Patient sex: M
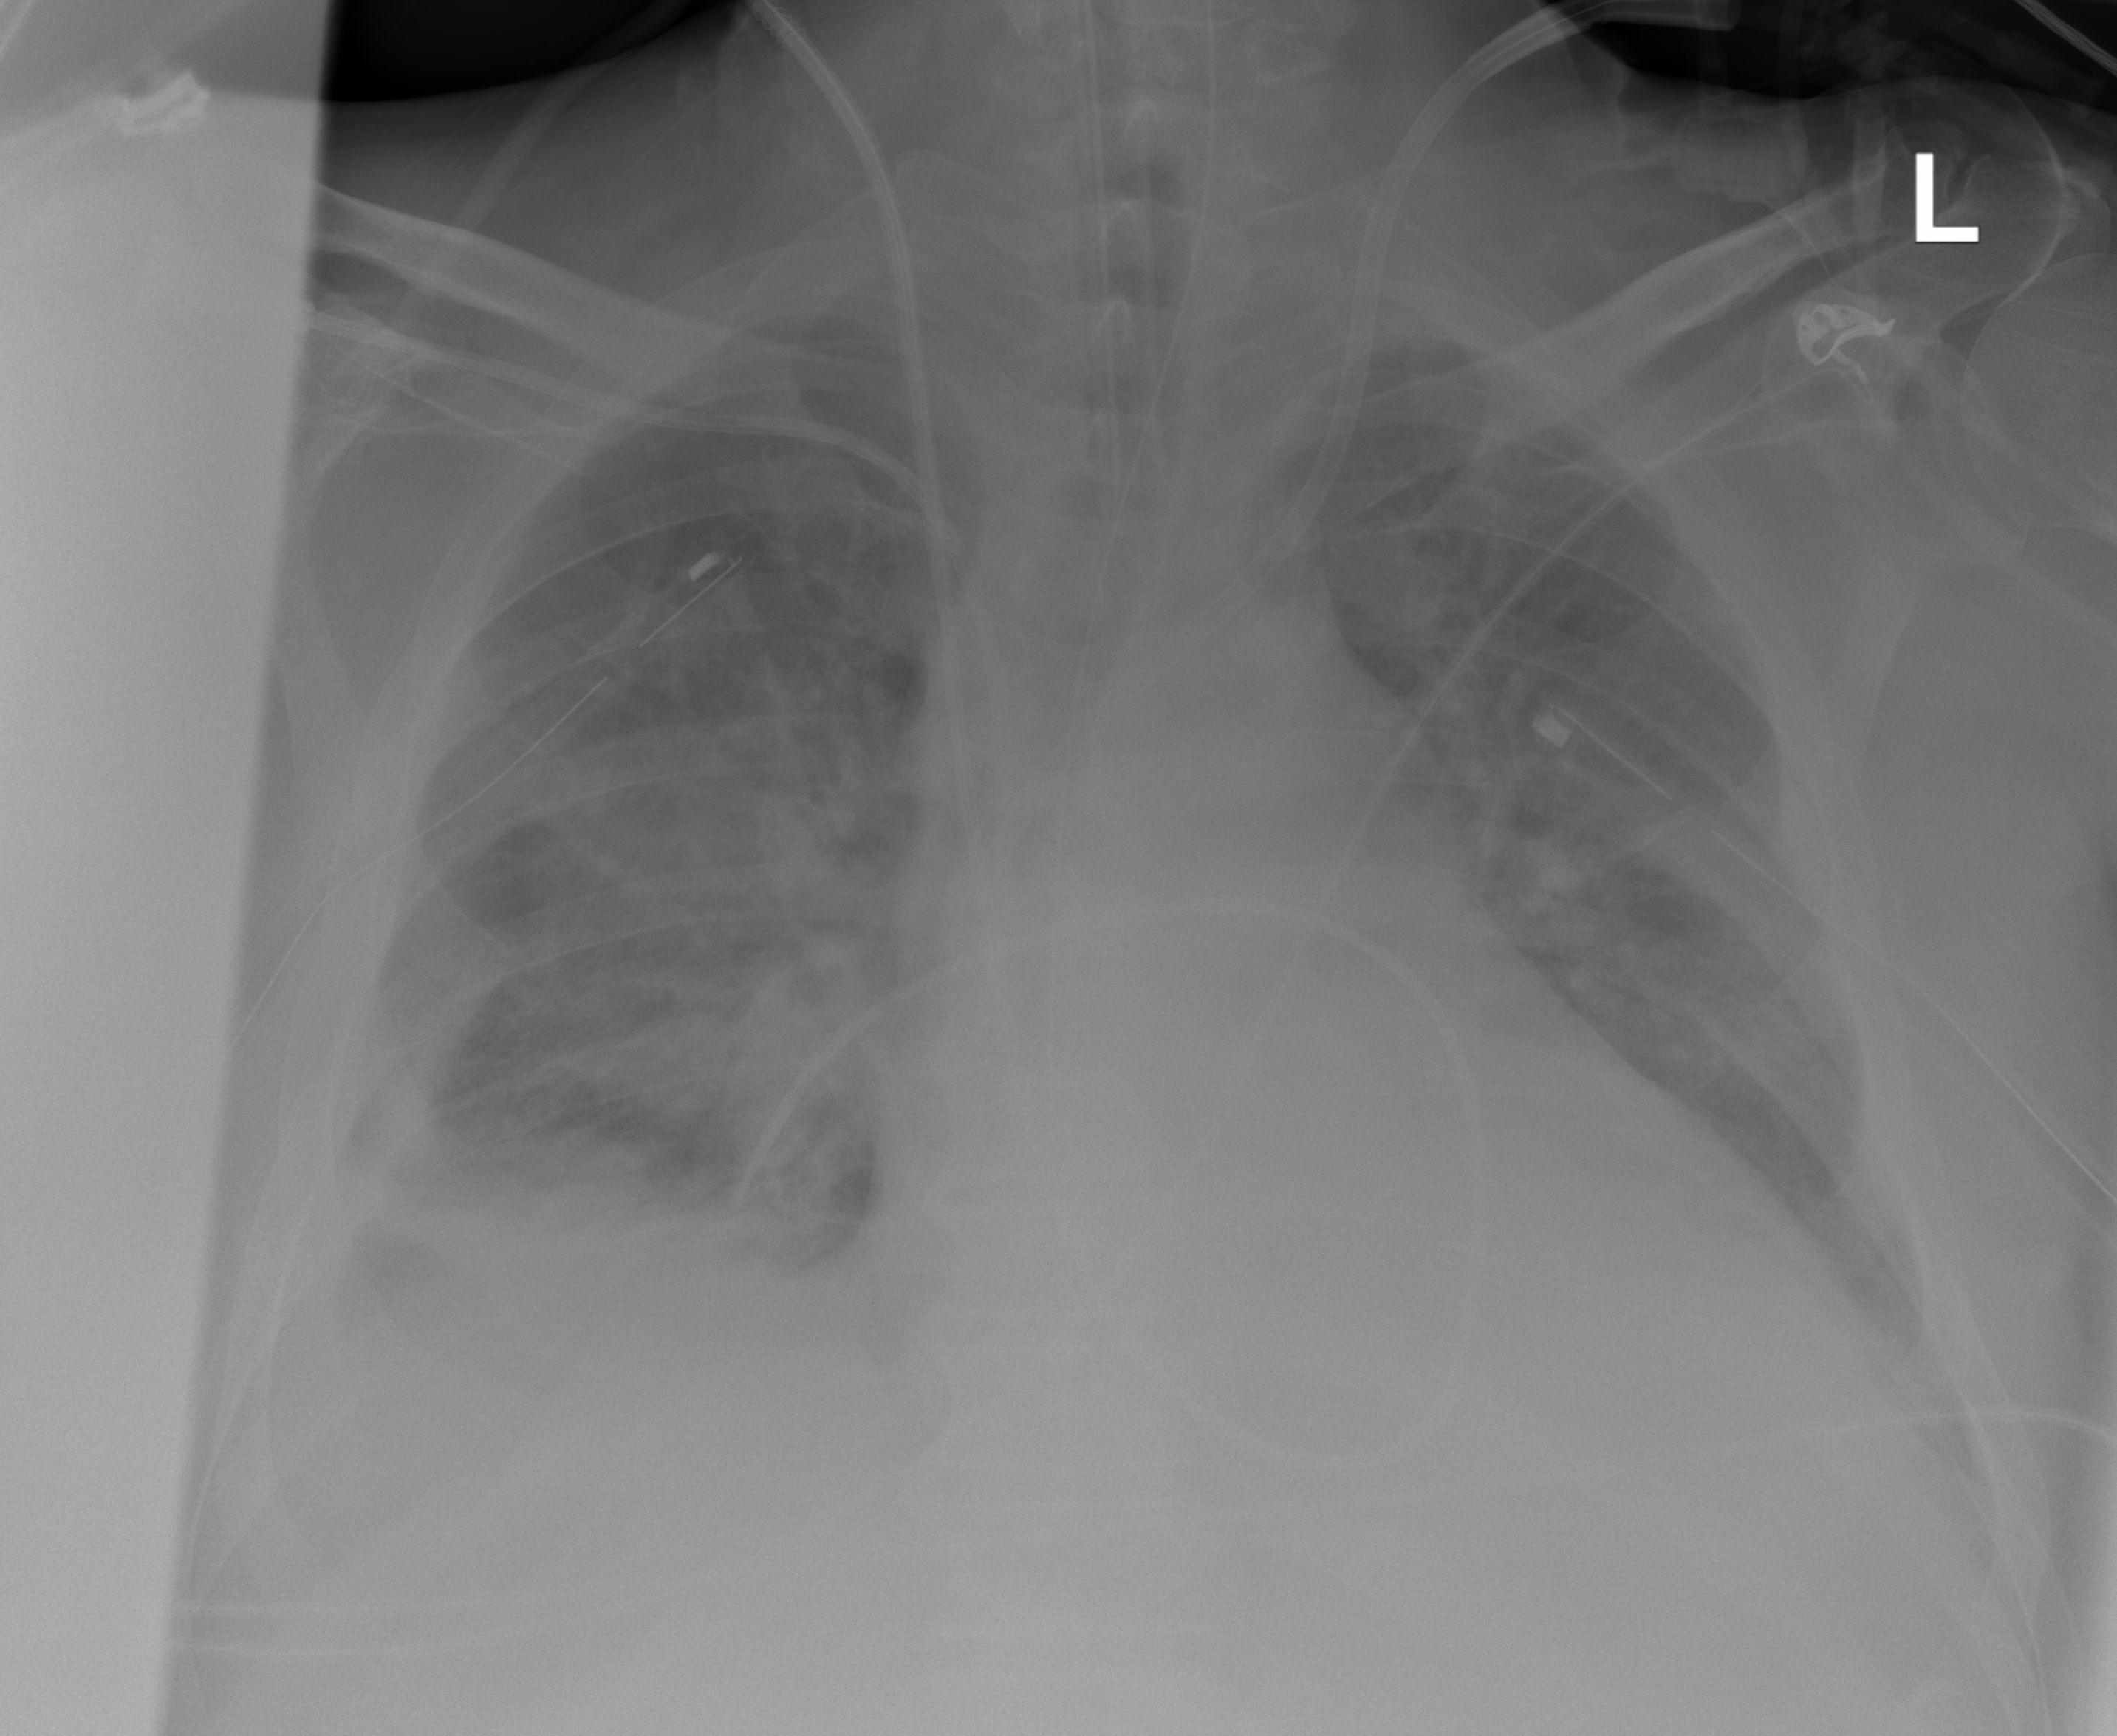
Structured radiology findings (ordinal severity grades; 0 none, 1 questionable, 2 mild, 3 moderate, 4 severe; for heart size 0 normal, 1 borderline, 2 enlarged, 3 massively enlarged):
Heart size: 2
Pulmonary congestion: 0
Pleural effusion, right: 2
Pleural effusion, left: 0
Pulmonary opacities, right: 2
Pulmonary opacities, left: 2
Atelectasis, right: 2
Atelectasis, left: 0